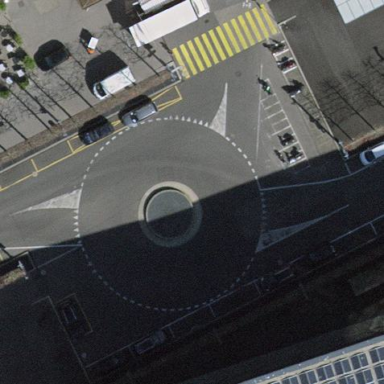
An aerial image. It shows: Roundabout on living street with asphalt surface.